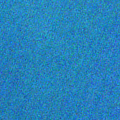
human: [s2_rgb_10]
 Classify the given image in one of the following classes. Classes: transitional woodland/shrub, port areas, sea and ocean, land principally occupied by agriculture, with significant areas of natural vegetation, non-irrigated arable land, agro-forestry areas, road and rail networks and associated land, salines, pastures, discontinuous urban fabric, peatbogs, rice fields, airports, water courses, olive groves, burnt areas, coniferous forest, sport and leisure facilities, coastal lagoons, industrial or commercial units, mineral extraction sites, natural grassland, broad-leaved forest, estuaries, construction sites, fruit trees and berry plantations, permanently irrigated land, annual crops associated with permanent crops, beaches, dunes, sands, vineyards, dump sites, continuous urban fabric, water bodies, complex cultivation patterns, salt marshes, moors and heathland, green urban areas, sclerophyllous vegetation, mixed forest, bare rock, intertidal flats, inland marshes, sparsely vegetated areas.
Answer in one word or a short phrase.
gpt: sea and ocean